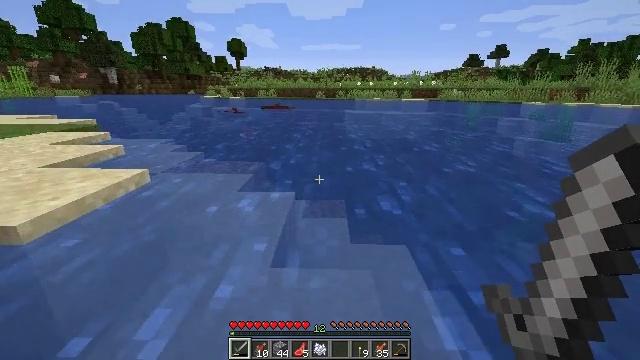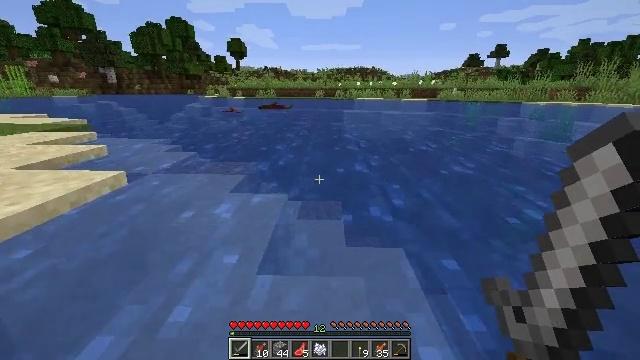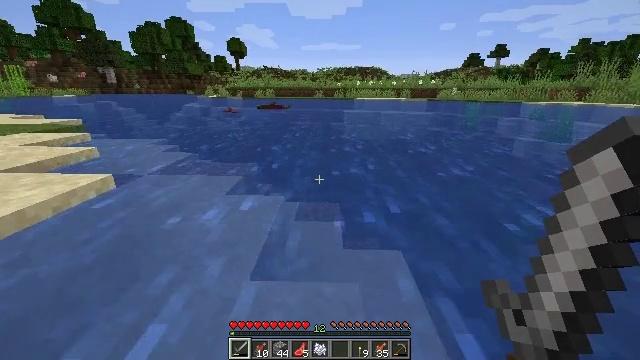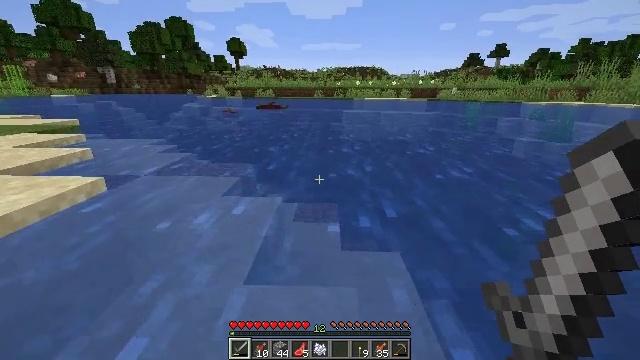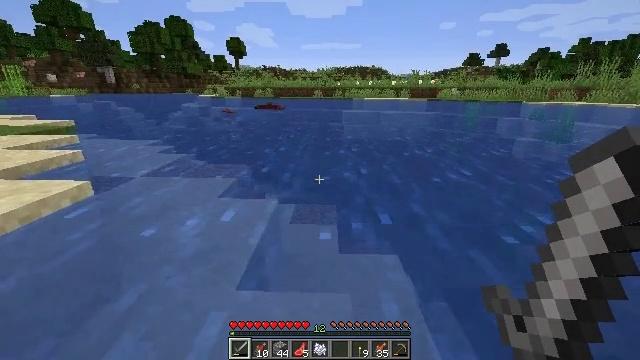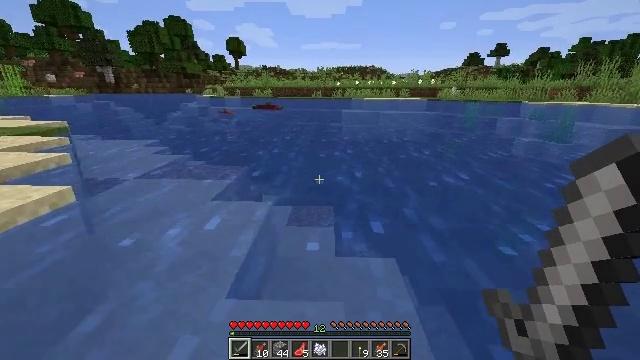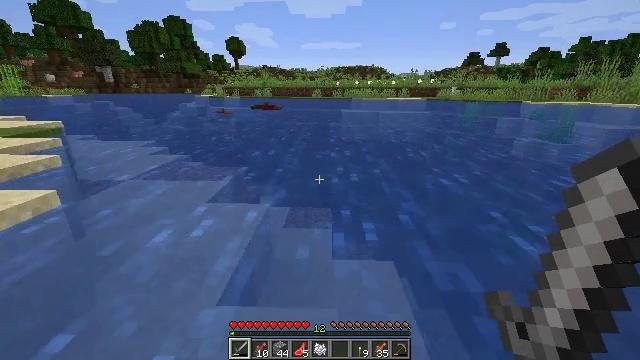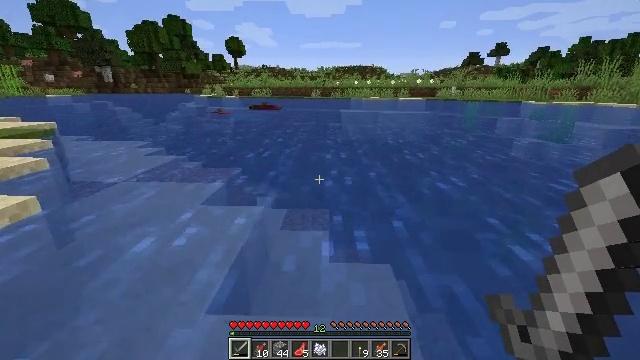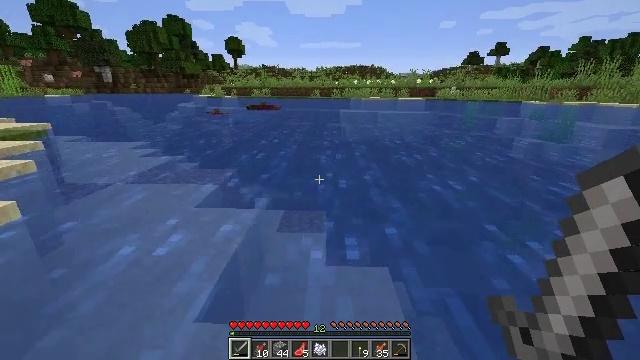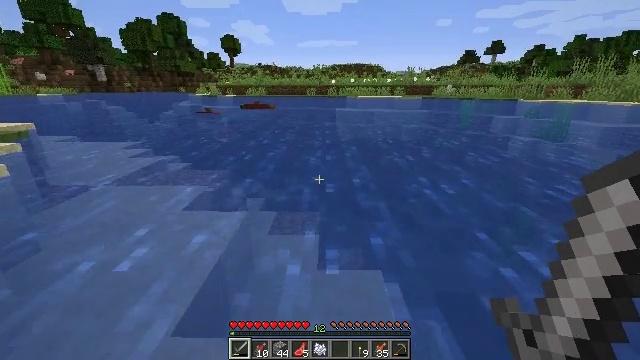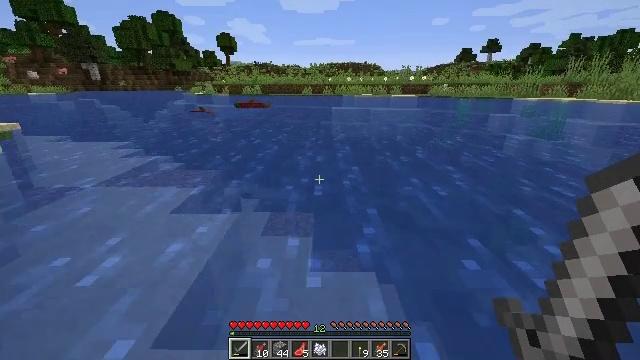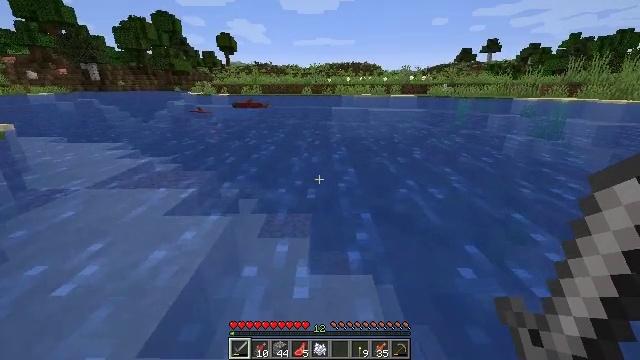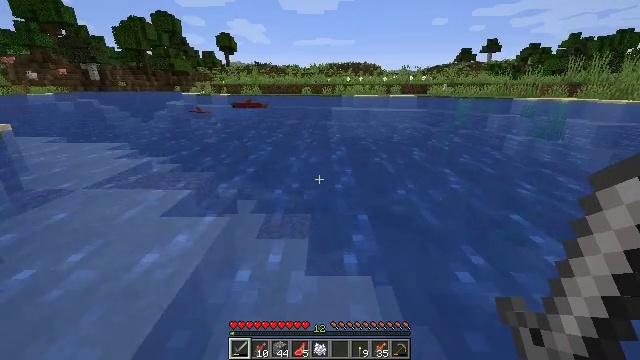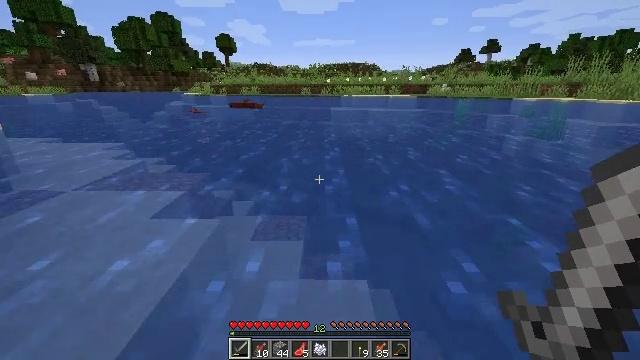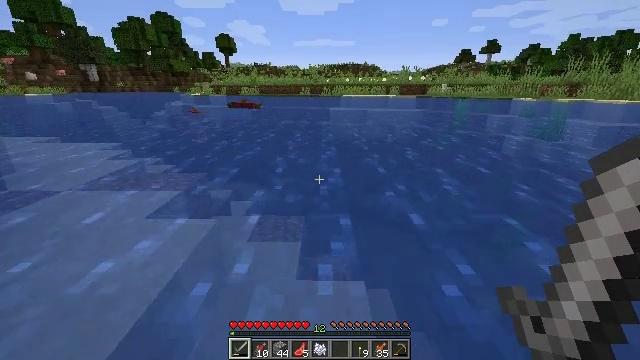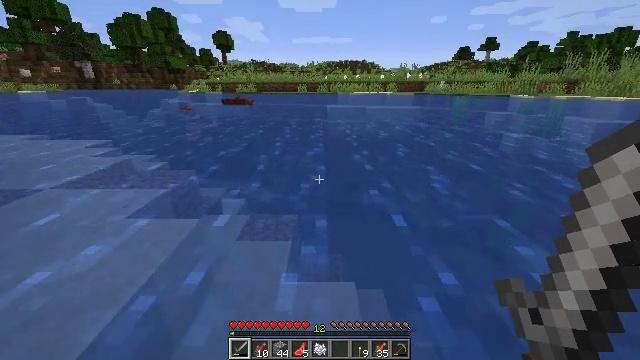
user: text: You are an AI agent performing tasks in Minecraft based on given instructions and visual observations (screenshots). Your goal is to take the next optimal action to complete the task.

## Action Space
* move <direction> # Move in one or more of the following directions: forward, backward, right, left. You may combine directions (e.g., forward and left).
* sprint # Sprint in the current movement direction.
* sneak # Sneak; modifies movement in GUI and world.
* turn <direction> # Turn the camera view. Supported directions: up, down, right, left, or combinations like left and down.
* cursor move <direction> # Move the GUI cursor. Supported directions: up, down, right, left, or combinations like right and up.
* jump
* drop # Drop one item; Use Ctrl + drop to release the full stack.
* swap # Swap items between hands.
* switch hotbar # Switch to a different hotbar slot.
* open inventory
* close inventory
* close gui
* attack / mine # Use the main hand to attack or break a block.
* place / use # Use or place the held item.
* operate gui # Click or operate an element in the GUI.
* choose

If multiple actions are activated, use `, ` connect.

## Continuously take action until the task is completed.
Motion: motion action
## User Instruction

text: Hunt a salmon.
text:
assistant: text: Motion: move forward and move right
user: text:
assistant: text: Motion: move forward and move right
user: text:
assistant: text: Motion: move forward and move right
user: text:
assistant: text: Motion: move forward and move right
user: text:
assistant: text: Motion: move forward and move right
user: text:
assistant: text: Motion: move forward and move right
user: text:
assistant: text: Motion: move forward and move right
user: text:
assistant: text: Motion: move forward and move right
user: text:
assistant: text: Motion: move forward and move right
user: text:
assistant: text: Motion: move forward and move right
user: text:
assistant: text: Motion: move forward and move right
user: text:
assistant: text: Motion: move forward and move right
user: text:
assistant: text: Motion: move forward and move right
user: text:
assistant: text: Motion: move forward and move right
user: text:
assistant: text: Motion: move forward and move right
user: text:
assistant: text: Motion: move forward and move right
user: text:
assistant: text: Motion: move forward and move right, turn down
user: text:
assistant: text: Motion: move forward and move right, turn down
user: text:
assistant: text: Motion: move forward and move right
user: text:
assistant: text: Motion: move forward and move right, turn down
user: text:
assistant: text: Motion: move forward and move right, turn down
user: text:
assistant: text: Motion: move forward and move right, turn down
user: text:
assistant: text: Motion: move forward and move right, turn down
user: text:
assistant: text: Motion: move forward and move right, turn down
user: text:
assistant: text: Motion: move forward and move right
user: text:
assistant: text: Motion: move forward and move right
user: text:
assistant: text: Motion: move forward and move right
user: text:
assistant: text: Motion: move forward and move right
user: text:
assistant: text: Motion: move forward and move right
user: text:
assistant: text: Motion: move forward and move right, turn left